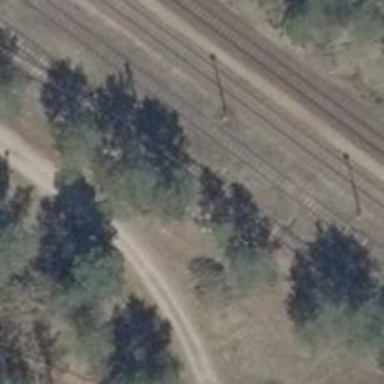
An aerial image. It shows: Abandoned railway.